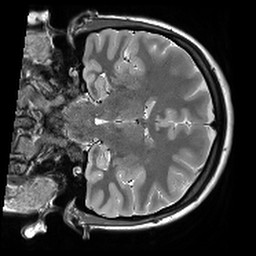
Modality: T2starw
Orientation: coronal
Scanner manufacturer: siemens
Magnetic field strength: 3 T
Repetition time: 8.1 s
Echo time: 0.05 s